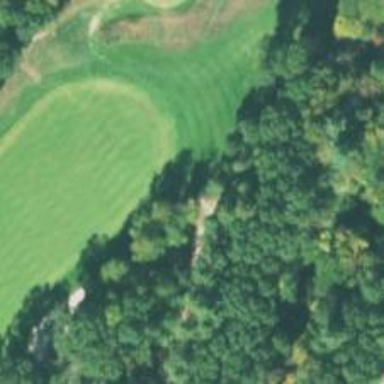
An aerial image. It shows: Path designed for golf carts.